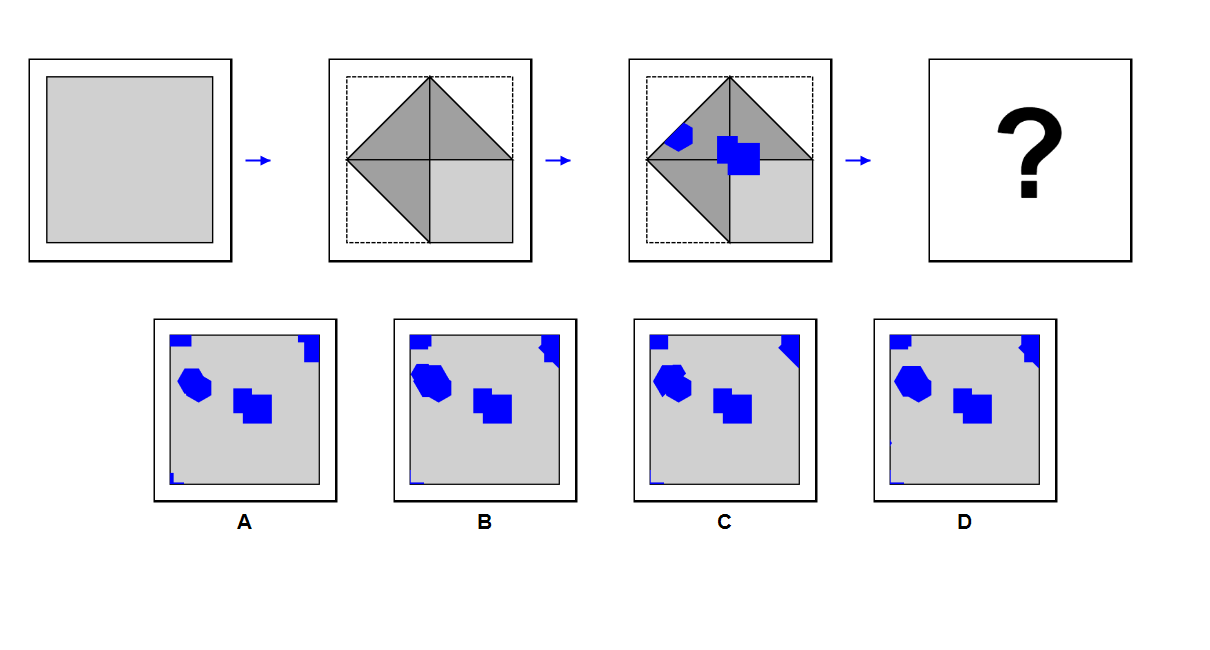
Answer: A